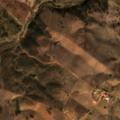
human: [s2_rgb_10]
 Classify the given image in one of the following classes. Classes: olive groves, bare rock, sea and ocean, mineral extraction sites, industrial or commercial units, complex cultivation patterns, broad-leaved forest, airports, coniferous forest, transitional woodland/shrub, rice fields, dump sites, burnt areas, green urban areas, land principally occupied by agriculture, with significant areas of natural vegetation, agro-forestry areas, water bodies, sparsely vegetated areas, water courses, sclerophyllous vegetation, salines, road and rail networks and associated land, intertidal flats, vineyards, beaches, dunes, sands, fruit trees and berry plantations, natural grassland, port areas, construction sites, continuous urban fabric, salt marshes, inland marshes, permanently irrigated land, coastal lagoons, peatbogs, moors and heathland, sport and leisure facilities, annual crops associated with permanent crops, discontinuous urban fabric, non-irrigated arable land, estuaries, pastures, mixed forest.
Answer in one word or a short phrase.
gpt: non-irrigated arable land, agro-forestry areas, sclerophyllous vegetation, transitional woodland/shrub, water bodies